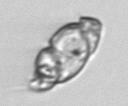
Label: Warnowia